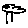
Label: tree